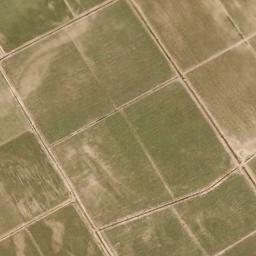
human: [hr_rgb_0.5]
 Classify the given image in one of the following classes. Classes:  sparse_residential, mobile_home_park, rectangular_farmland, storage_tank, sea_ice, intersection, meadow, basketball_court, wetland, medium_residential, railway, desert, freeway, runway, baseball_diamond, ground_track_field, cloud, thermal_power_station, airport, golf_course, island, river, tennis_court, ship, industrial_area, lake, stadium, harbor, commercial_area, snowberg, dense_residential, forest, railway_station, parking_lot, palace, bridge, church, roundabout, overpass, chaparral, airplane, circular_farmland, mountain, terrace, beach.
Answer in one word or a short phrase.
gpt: rectangular_farmland